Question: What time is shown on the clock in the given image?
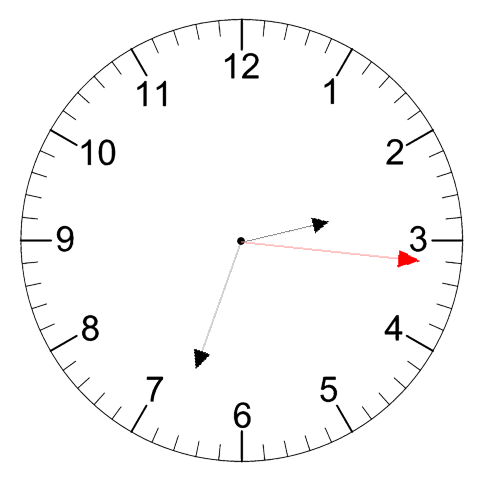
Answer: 02:33:16